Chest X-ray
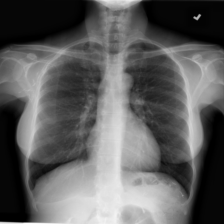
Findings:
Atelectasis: negative
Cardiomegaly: negative
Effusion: negative
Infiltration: negative
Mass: negative
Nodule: positive
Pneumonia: negative
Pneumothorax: negative
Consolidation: negative
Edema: negative
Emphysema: negative
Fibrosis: negative
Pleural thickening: negative
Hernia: negative